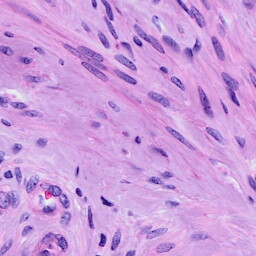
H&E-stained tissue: Cervix